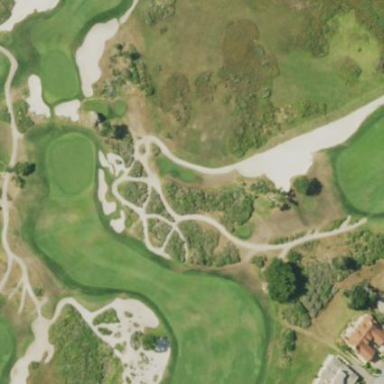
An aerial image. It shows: Sandy area is golf bunker.